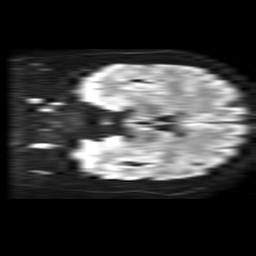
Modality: TRACE
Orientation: coronal
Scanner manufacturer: philips
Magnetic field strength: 1.5 T
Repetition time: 4.6 s
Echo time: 0.08631 s